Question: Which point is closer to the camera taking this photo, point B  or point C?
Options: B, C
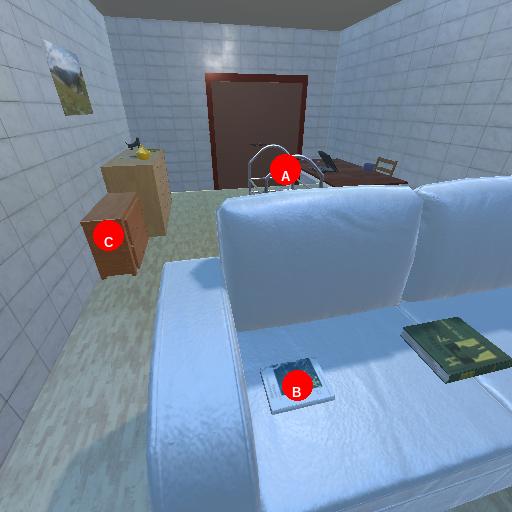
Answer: B